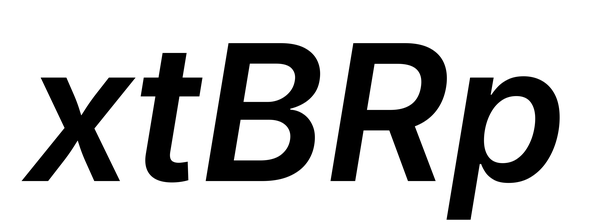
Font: Inter-Italic_SemiBold_Italic